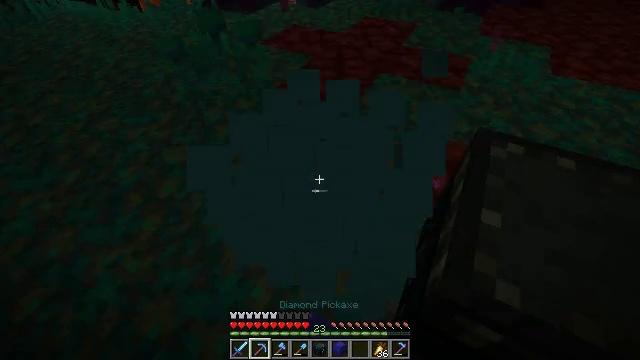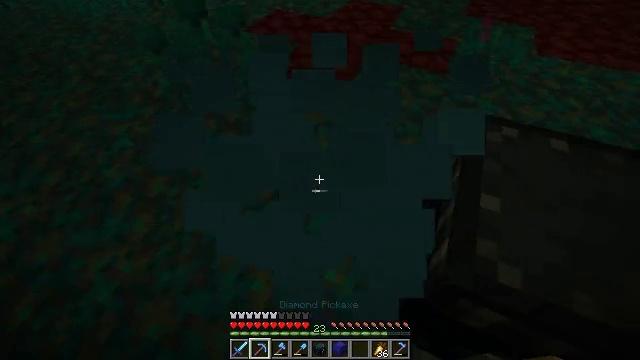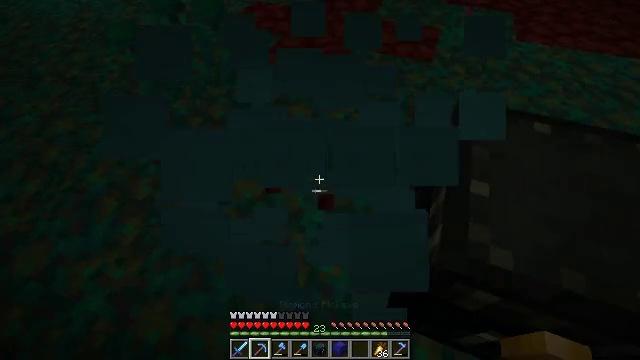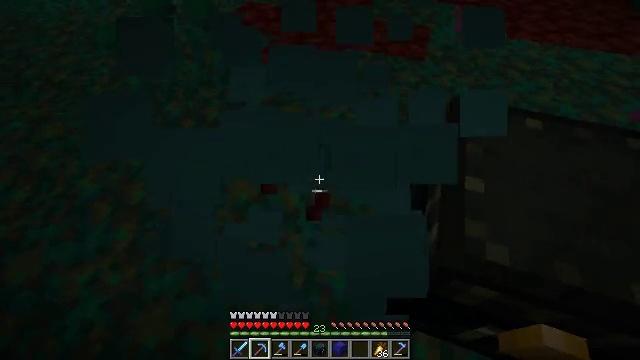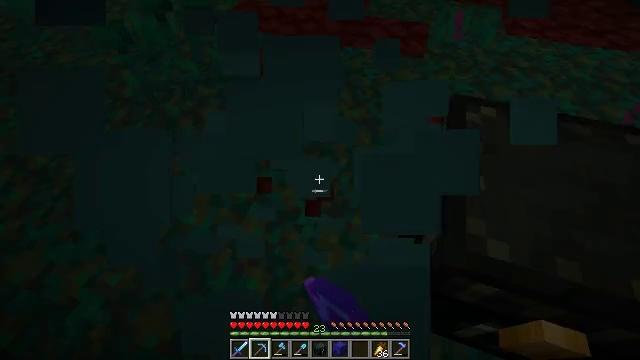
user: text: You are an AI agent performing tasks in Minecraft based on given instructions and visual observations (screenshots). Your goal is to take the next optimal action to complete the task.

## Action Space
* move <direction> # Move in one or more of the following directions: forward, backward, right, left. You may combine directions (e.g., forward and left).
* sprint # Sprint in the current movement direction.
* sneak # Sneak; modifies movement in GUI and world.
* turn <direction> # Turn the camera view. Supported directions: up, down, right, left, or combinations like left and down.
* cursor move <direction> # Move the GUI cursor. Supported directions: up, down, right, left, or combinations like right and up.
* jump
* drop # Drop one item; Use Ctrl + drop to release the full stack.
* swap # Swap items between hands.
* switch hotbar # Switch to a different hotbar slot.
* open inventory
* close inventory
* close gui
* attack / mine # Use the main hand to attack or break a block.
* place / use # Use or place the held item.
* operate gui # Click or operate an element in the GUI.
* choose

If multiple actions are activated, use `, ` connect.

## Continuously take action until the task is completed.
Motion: motion action
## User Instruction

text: Mine the light blue shulker box.
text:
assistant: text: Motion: turn right and down, attack / mine
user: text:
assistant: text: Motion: turn right and down, attack / mine
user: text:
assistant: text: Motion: turn right, attack / mine
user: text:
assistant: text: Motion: no_op
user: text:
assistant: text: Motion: no_op